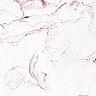
Metastatic tissue present: no